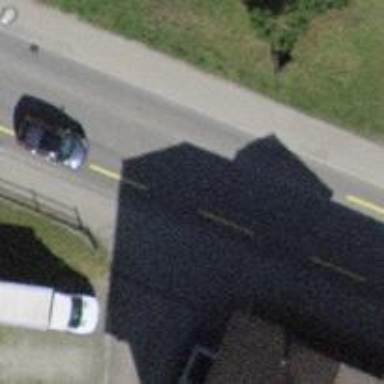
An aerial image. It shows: Unmarked crossing on the road.